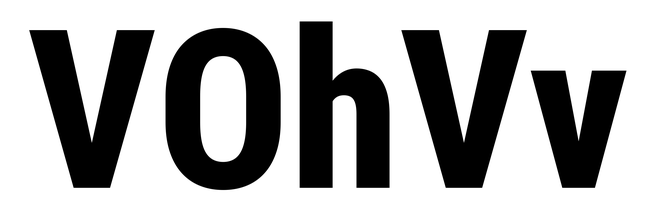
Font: Roboto_Condensed_ExtraBold